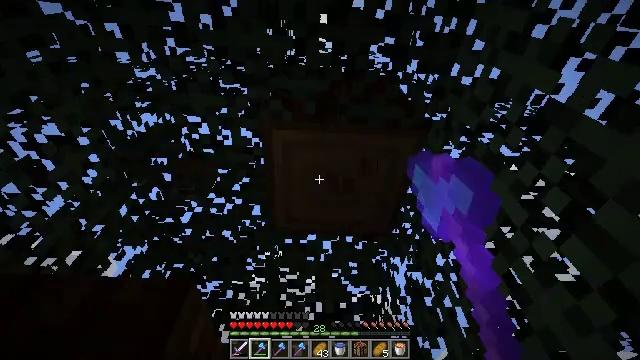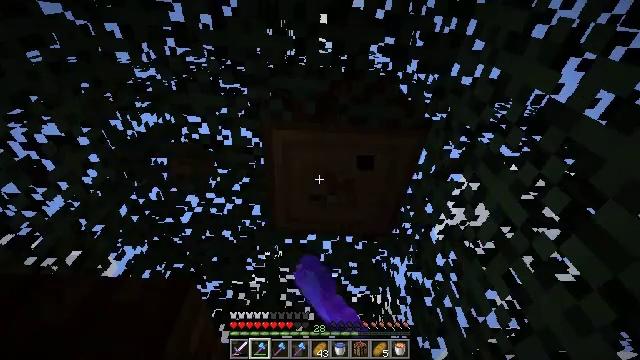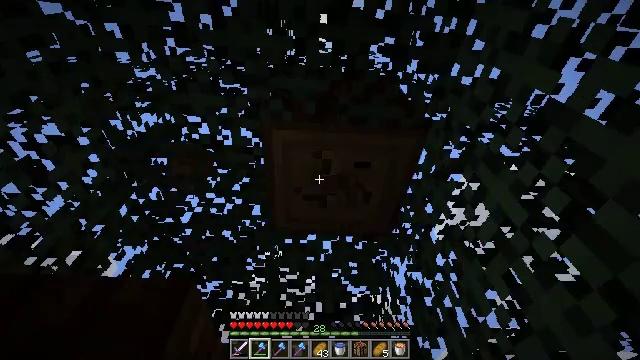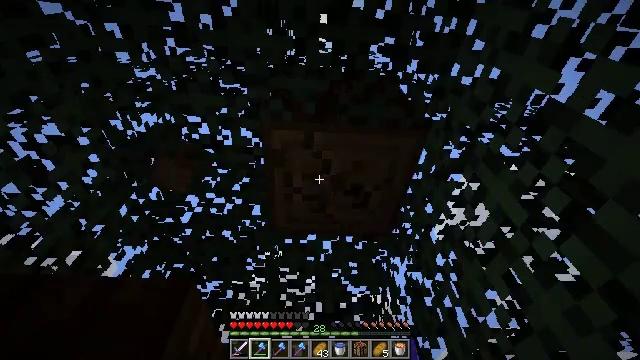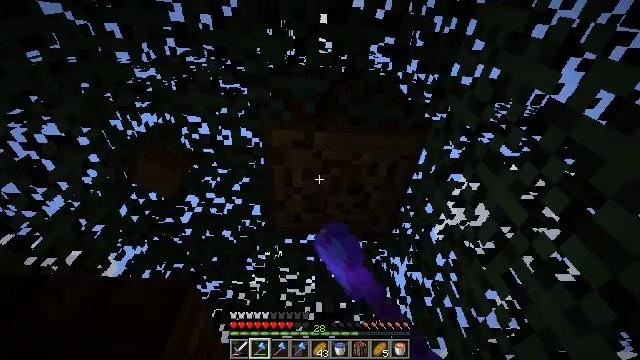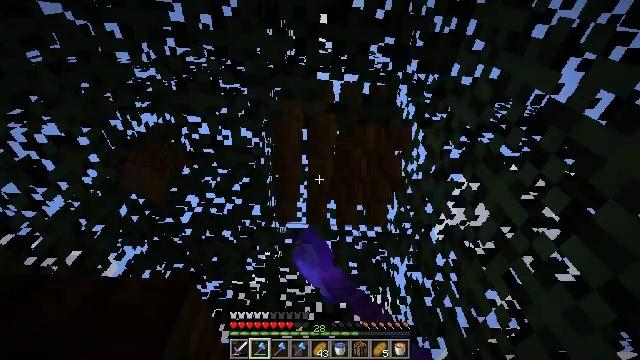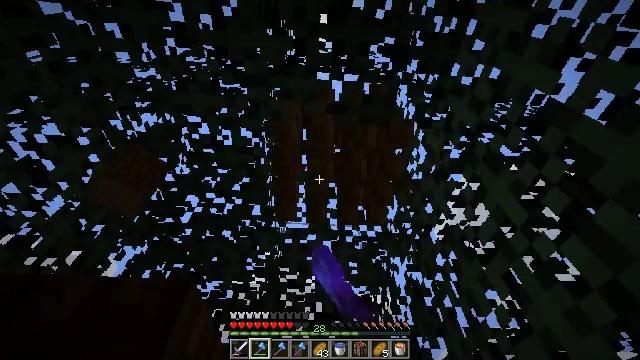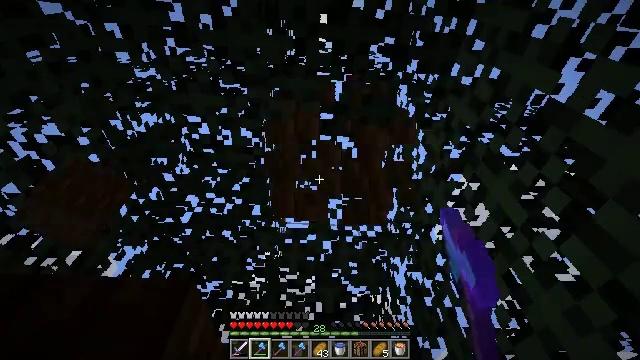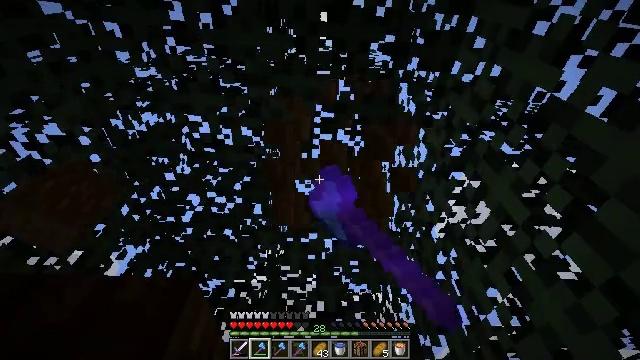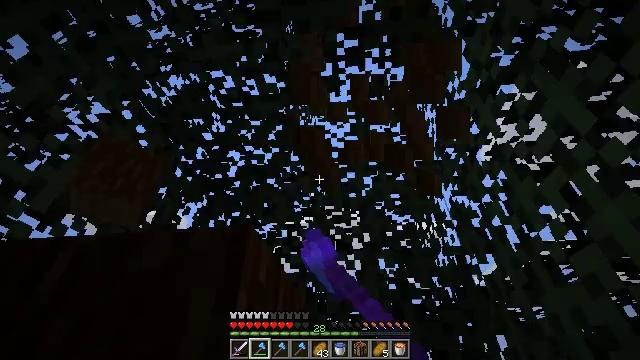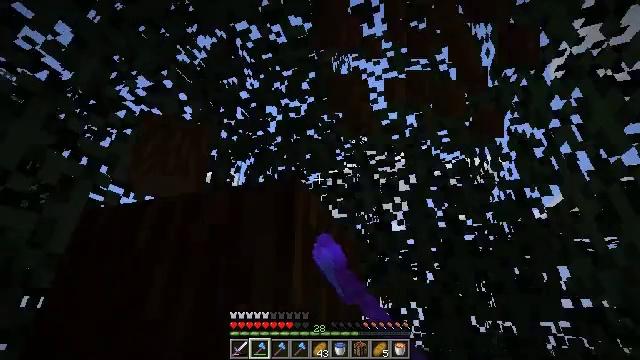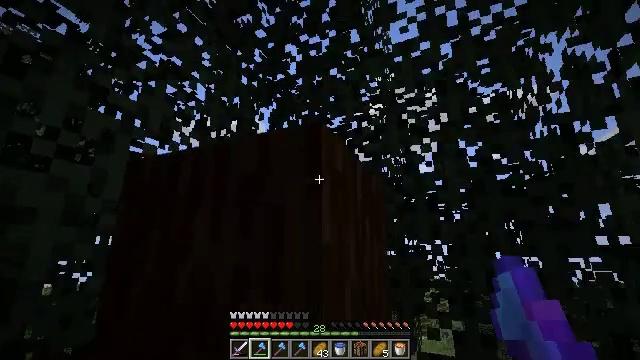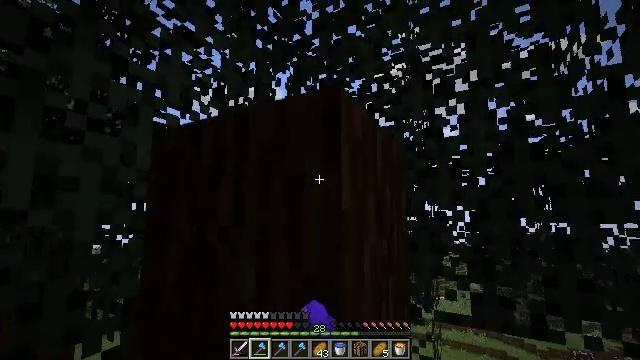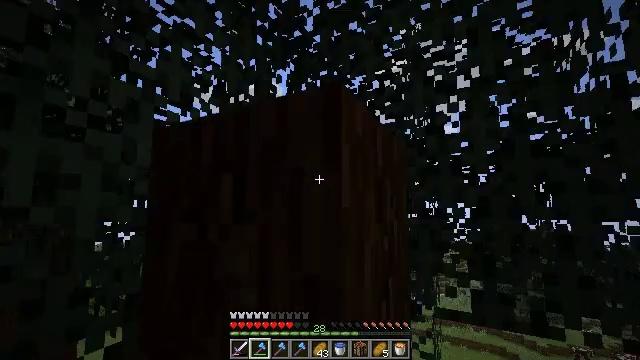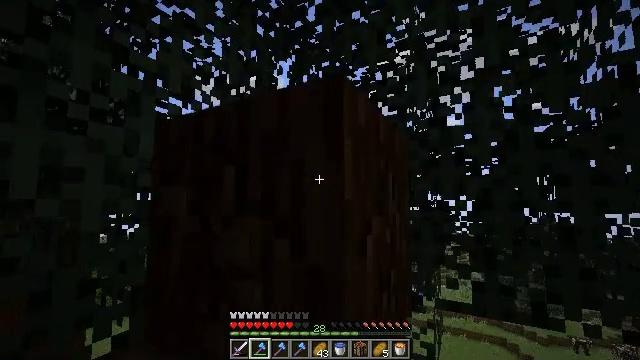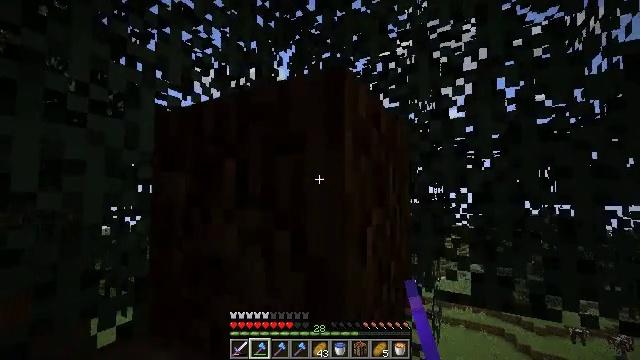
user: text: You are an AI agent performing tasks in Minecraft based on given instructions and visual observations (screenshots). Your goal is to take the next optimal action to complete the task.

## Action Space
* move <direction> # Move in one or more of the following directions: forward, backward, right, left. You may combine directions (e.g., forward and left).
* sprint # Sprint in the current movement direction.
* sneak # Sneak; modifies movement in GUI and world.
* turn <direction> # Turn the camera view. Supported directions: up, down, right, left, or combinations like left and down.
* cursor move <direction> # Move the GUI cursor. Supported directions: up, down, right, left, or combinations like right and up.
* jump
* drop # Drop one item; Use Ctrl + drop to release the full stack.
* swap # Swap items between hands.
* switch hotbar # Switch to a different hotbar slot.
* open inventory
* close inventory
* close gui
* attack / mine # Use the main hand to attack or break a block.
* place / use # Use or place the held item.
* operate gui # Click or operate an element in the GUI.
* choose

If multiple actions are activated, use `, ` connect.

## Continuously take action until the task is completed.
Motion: motion action
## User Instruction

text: Chop down the spruce log.
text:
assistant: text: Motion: attack / mine
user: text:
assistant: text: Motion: attack / mine
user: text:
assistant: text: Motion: attack / mine
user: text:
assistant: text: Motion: attack / mine
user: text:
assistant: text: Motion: attack / mine
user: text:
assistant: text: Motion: attack / mine
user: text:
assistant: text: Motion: attack / mine
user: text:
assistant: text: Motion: attack / mine
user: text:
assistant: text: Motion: turn left and down, attack / mine
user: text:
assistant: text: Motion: turn left and down, attack / mine
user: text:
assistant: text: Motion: turn left and down, attack / mine
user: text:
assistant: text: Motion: turn left and down, attack / mine
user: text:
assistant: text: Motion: attack / mine
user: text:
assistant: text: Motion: turn down, attack / mine
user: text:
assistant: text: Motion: turn down, attack / mine
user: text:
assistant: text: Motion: attack / mine
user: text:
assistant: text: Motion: turn down, attack / mine
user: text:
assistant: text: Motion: attack / mine
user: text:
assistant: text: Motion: turn down, attack / mine
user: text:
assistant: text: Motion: turn left and down, attack / mine
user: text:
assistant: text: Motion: turn left and down, attack / mine
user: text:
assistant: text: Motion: turn left and down, attack / mine
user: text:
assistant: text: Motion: turn left and down, attack / mine
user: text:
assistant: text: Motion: turn right, attack / mine
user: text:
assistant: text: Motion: attack / mine
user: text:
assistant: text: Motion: attack / mine
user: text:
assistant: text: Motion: turn left, attack / mine
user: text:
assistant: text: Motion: turn left and down, attack / mine
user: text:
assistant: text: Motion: turn down, attack / mine
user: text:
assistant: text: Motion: attack / mine